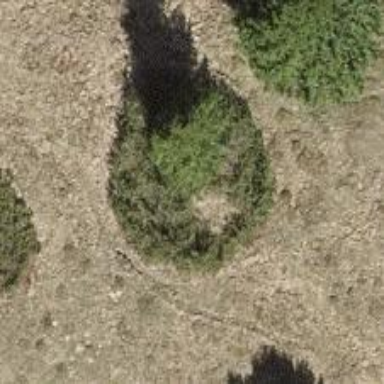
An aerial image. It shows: Beautiful tree in nature.